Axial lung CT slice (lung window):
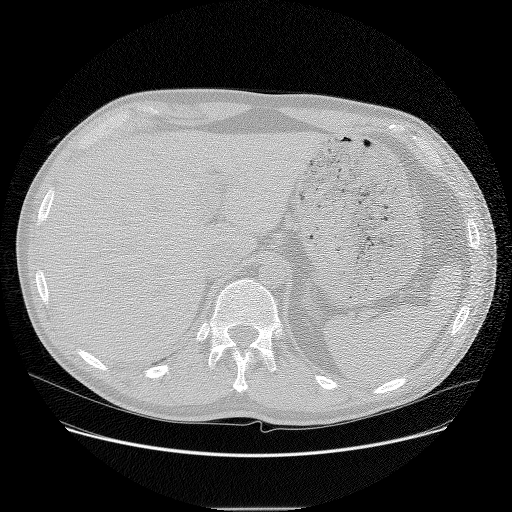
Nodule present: no